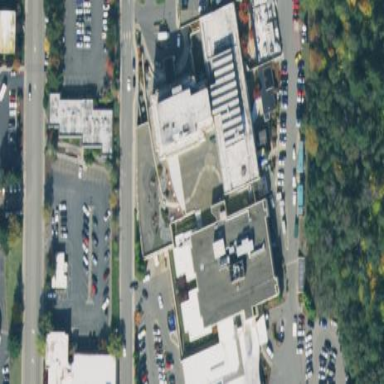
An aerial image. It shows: Hospital building.